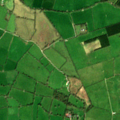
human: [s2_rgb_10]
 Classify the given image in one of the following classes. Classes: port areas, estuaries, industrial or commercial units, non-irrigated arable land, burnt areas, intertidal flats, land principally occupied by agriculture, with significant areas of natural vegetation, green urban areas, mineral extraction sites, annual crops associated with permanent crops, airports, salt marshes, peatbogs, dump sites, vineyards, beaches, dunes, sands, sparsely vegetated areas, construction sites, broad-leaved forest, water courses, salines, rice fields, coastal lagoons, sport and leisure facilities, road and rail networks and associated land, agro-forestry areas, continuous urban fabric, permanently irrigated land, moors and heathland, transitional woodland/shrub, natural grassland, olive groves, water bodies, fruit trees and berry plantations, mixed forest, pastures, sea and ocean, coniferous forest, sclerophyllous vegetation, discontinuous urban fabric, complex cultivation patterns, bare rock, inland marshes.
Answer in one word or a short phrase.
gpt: pastures, coniferous forest